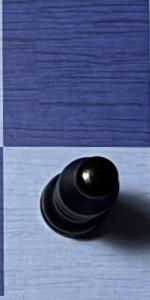
Label: Bishop_Black